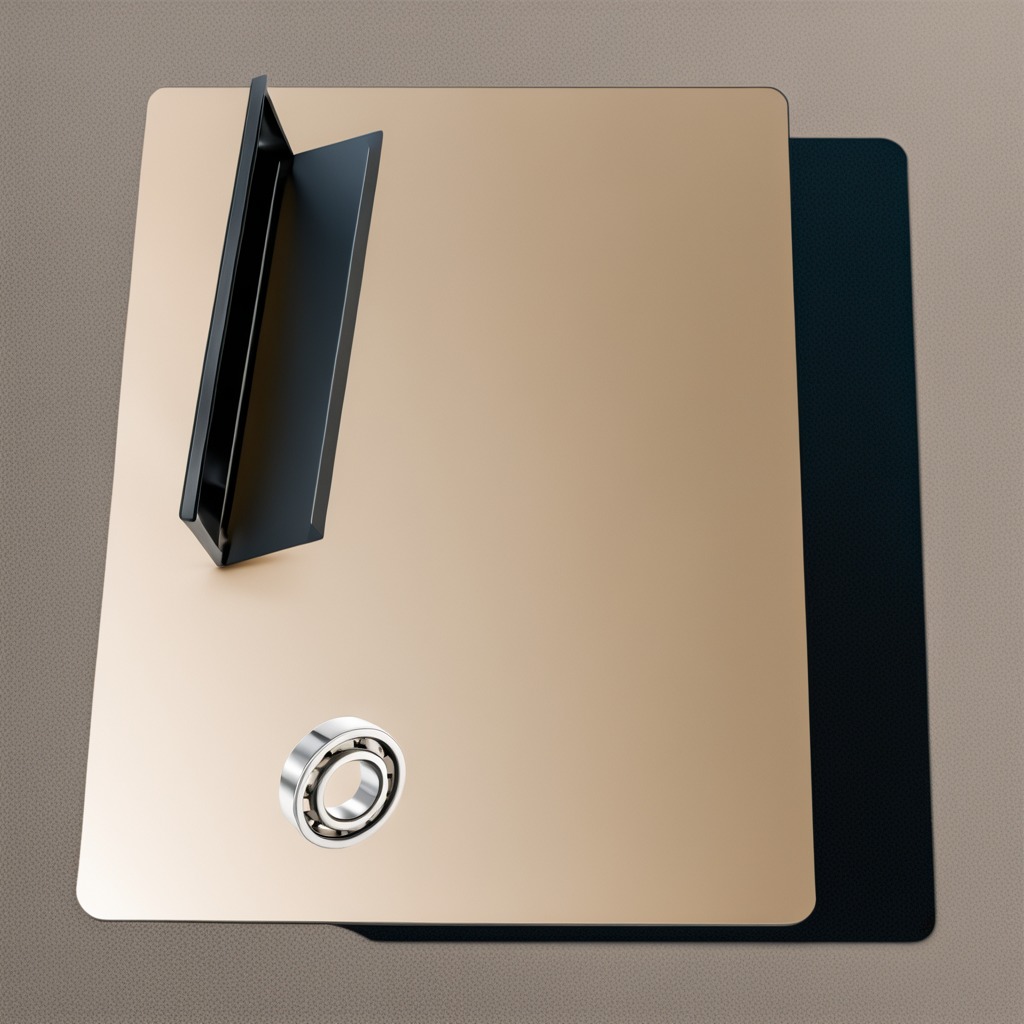
A metal ball bearing is lying on the table.